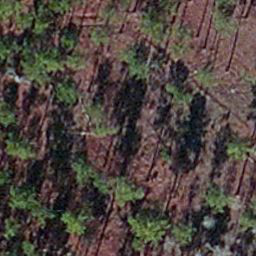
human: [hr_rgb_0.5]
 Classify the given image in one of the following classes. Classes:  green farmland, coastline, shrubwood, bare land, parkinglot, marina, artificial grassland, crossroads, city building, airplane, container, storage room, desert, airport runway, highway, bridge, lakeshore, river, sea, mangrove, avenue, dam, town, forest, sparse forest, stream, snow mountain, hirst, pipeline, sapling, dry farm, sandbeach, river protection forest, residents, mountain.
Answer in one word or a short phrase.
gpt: sapling